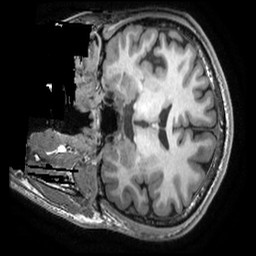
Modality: T1w
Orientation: coronal
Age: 34
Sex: male
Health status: healthy
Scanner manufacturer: ge